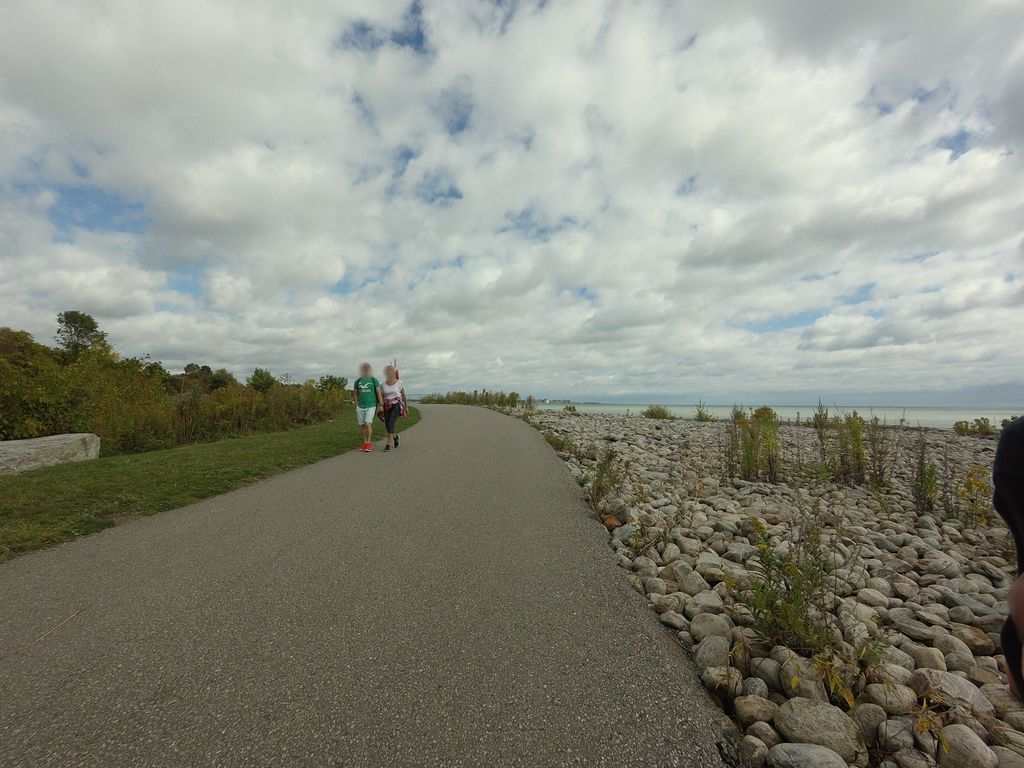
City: toronto